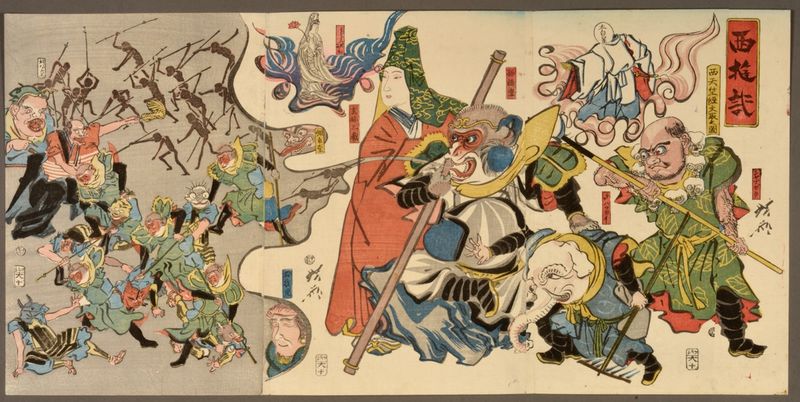
Titel: Die Reise nach Westen: Das Holen der Sutraschriften aus Indien
Künstler: Kawanabe Ky&#x14D;sai
Standort: Hamburg
Institution: Museum für Kunst und Gewerbe Hamburg
Schlagwörter: kampf, kämpfer, grün, holzschnitt, japan, schrift, krieg, schlacht, asien, druckgraphik, druckgrafik, reise, fabelwesen, zeit, westen, ungeheuer, farbholzschnitt, elefant, monster, die, sagen, fabeltier, fabeltiere, schlachtenbild, zwitterwesen, monstrum, edo, schlachtszene, reproduktionen, schlachtendarstellung, druckerzeugnisse, märchen